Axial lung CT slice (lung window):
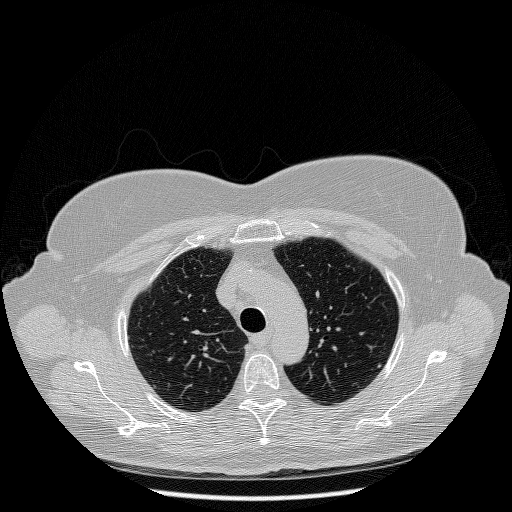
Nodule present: no